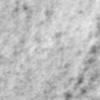
Label: no_change